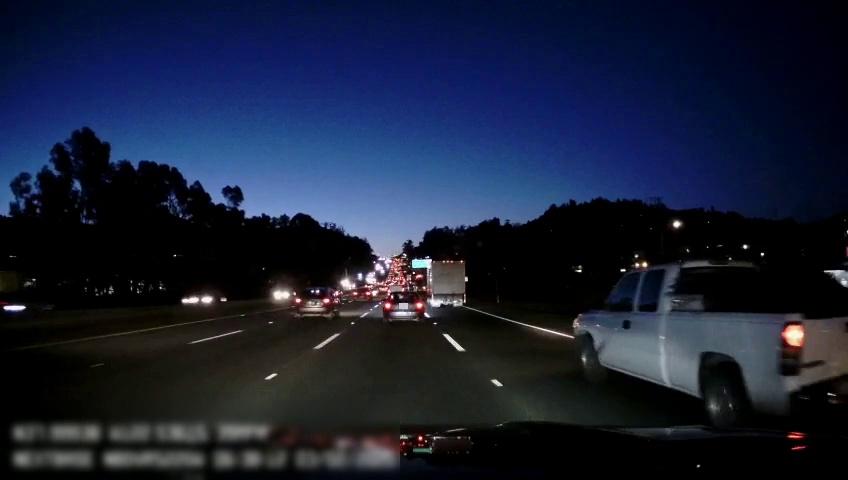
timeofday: Night
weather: Other
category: Drivable Space
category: Vehicles | Car
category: Vehicles | Car
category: Vehicles | Truck
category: Vehicles | Car
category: Vehicles | Truck
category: Vehicles | Car
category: Vehicles | Car
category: Vehicles | Car
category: Lanes | Alternate Lane
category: Lanes | Current Lane
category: Lanes | Current Lane
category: Lanes | Alternate Lane
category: Lanes | Alternate Lane
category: Traffic | Signs